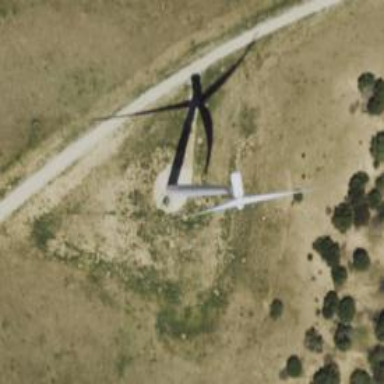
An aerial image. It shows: Wind generator powered by wind. The generator type is horizontal axis and it uses wind turbines.